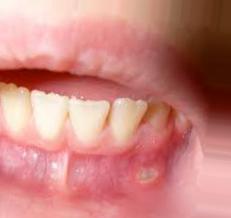
Condition: Mouth Ulcer